Question: I created the ERD of my system and now I would like to create a SQL Code.

So should a SQL Code look like this?:
'''
CREATE TABLE Student
(
StudentID INT NOT NULL IDENTITY PRIMARY KEY,
FirstName VARCHAR(255),
LastName VARCHAR(255),
ADDRESS VARCHAR(255),
PhoneNumber VARCHAR(255),
Email VARCHAR(255),
GroupID INT NOT NULL FOREIGN KEY
);
'''
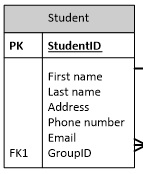
Answer: Your problem is with the 'FOREIGN KEY' part of your query, you are not defining the foreign key there. If you now remove that, your query will work, but without a defined FK:
'''
CREATE TABLE Student
(
StudentID INT NOT NULL IDENTITY PRIMARY KEY,
FirstName VARCHAR(255),
LastName VARCHAR(255),
ADDRESS VARCHAR(255),
PhoneNumber VARCHAR(255),
Email VARCHAR(255),
GroupID INT NOT NULL
);
'''
If you want to create the foreign key, you need to do something like this (with the correct table and column):
'''
CREATE TABLE Student
(
StudentID INT NOT NULL IDENTITY PRIMARY KEY,
FirstName VARCHAR(255),
LastName VARCHAR(255),
ADDRESS VARCHAR(255),
PhoneNumber VARCHAR(255),
Email VARCHAR(255),
GroupID INT NOT NULL REFERENCES Group(Group_ID)
);
'''